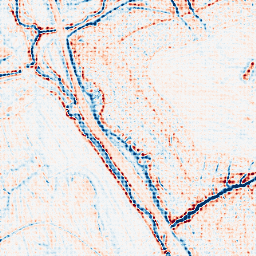
Category: edge_preserving
Decomposition family: bilateral
Decomposition parameters: d: 9
sigma_color: 50
sigma_space: 75
Upsampling method: sinc_blackman
Upsampling parameters: scale: 4
kernel_size: 4
Upsampling scale: 4